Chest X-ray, PA view. Patient: 35 years old, sex M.
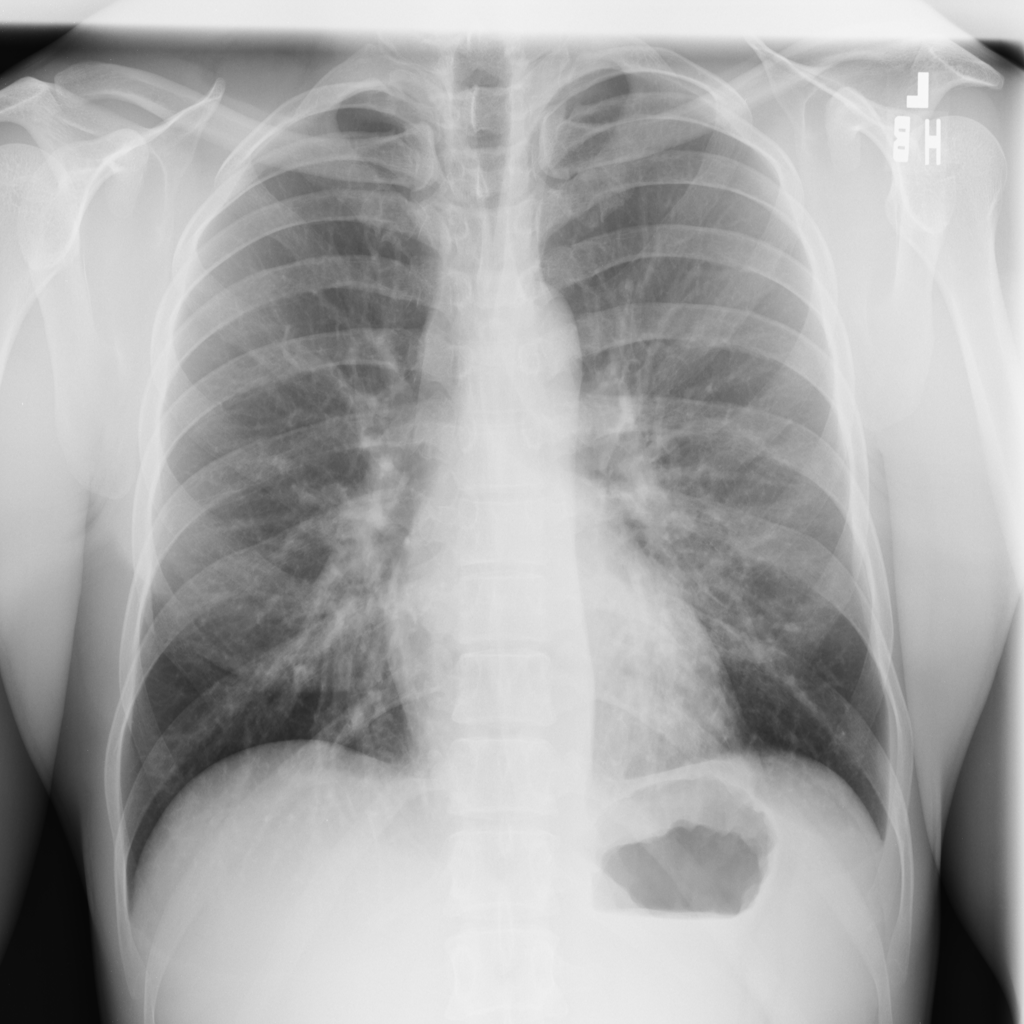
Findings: No Finding